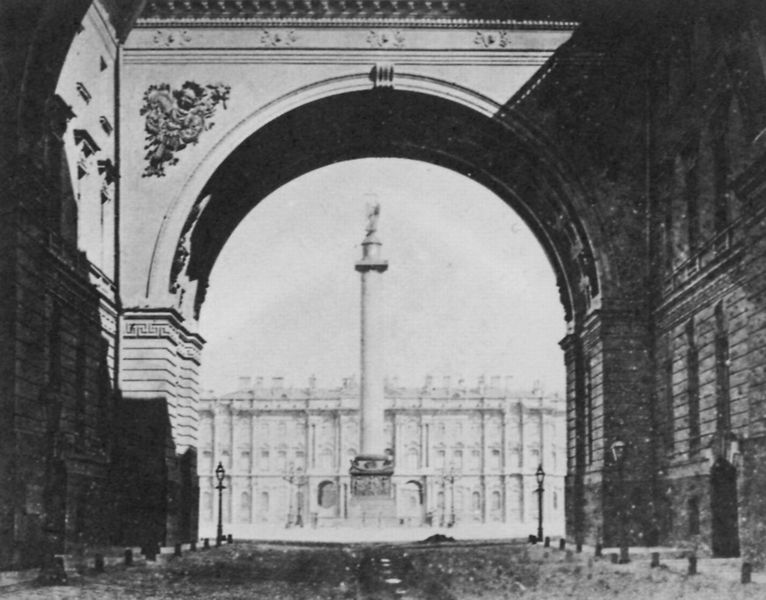
Titel: Der Torbogen des Generalstabsgebäudes in Petersburg
Künstler: Russischer Photograph
Schlagwörter: himmel, schatten, weiß, stadt, fenster, hintergrund, lampe, laterne, laternen, licht, schmuck, schwarz, strasse, säule, dach, gebäude, schloss, architektur, barock, stein, häuser, figur, brunnen, engel, skulptur, statue, relief, bogen, fassade, mauer, rundbogen, verzierung, stuck, tor, foto, fotografie, durchblick, münchen, palast, torbogen, photo, halbrund, sonnenschein, straßenlaterne, florenz, schtten, standbild, mäander, monument, friese, palais, zweigeschossig, durchfahrt, gesimse, rustica, bauschmuck, freis, rustico, siegessäule, mariensäule, petersburg, schlusstein, ststue, st. petersburg, mäanderfries, alexandersäule, denkmahl, fotograqfie, stile rustico, winterpalais, zarenpalast